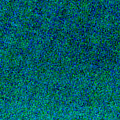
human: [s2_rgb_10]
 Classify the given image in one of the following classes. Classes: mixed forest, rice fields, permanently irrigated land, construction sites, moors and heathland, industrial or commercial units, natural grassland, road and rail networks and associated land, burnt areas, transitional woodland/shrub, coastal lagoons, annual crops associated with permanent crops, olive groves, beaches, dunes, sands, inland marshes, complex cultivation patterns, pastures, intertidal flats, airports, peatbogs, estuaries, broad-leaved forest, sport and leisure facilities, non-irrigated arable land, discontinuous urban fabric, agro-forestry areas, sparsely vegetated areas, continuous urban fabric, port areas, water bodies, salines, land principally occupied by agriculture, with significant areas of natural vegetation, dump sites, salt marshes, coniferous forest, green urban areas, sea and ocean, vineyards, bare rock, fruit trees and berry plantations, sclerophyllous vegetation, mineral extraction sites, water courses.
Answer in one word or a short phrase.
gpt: sea and ocean